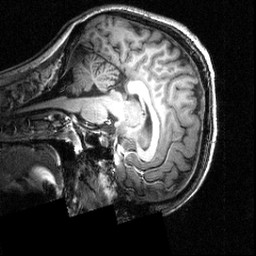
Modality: T1w
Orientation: sagittal
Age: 24
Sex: male
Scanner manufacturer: siemens
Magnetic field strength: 3.951 T
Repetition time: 1.5 s
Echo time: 0.00335 s